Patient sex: F
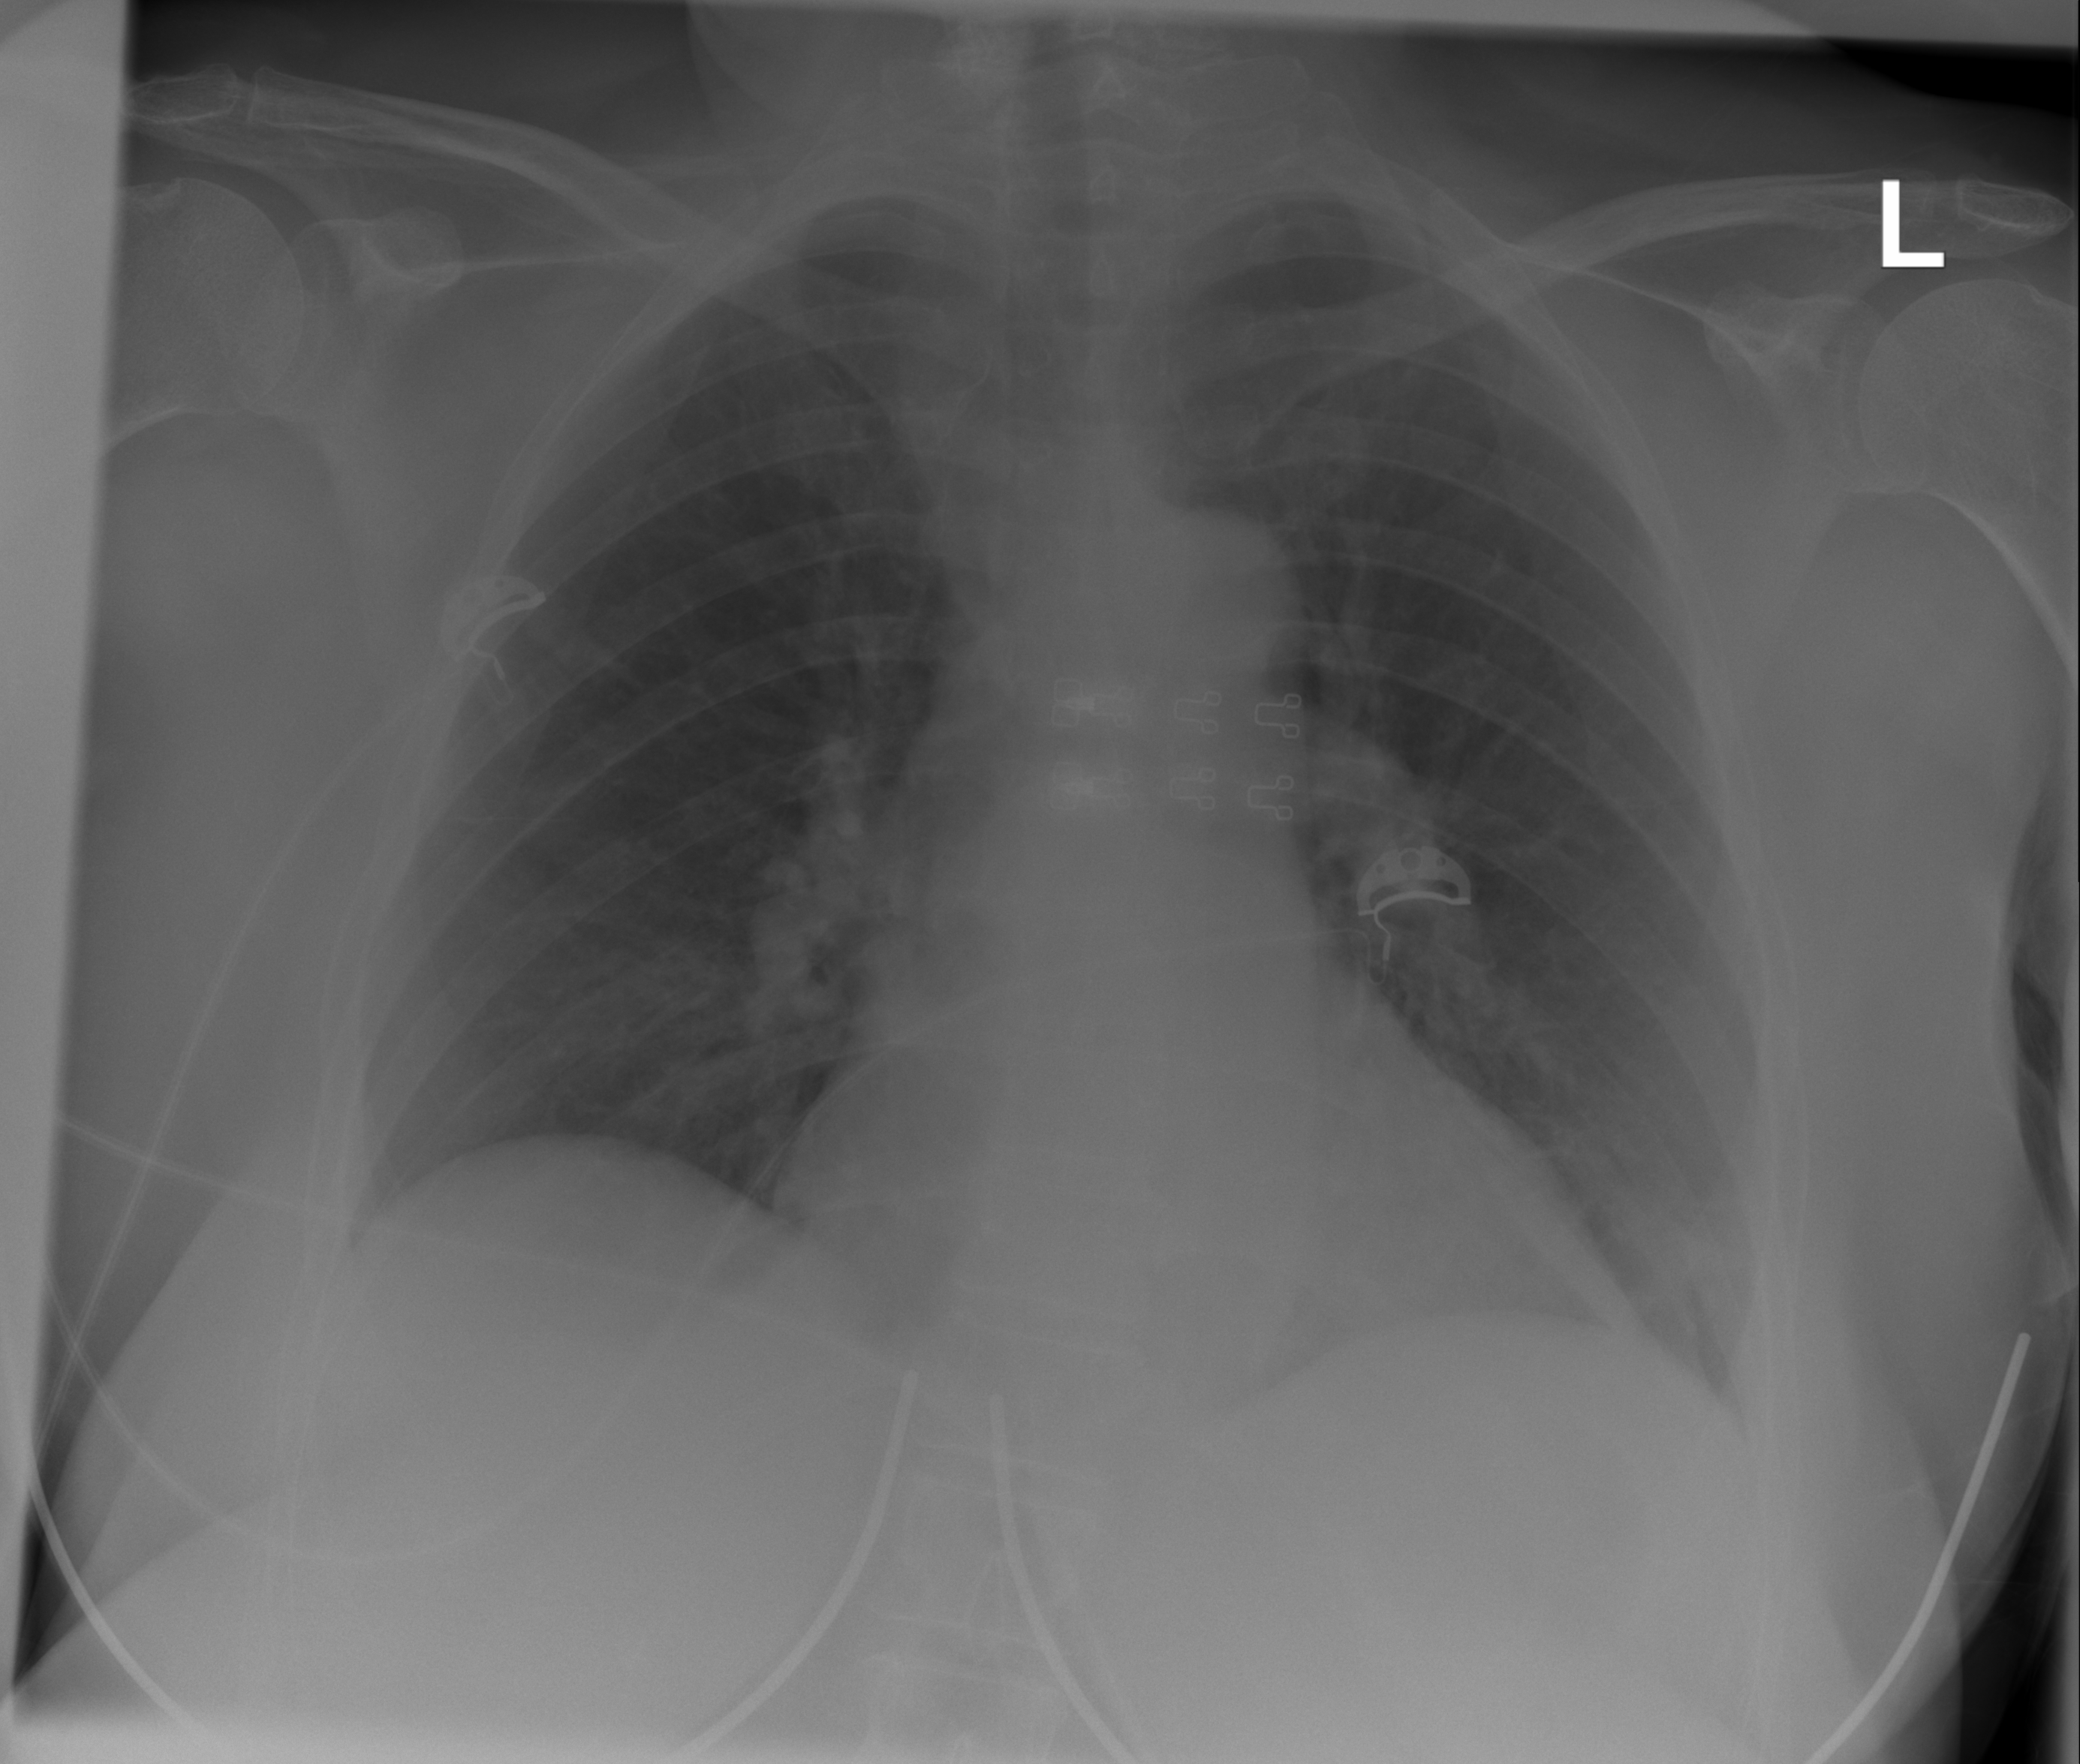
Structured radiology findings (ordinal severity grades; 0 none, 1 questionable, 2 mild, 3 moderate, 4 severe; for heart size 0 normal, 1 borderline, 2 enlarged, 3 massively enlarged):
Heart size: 0
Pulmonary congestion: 0
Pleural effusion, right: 0
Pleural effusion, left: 0
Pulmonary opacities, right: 1
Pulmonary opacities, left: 0
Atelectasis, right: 0
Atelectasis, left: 2